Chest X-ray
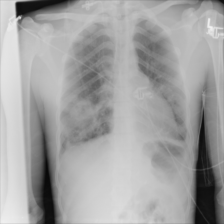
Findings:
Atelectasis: negative
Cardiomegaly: negative
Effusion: negative
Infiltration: negative
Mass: positive
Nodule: negative
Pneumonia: negative
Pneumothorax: negative
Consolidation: negative
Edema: negative
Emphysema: negative
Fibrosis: negative
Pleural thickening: negative
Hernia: negative